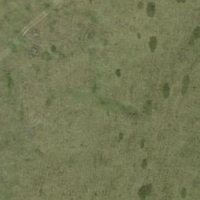
EUNIS habitat code: 23
Species observed at this site:
Vaccinium myrtillus